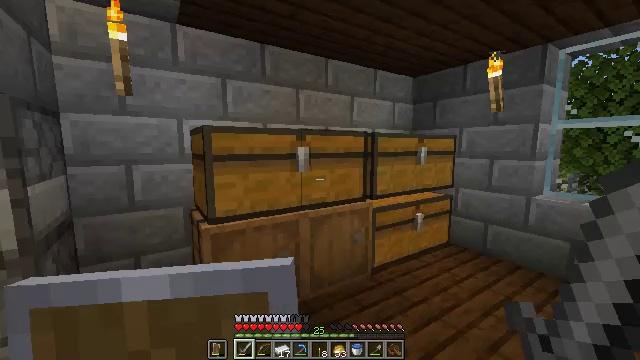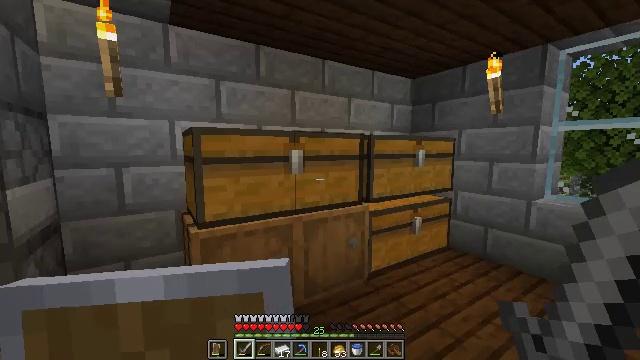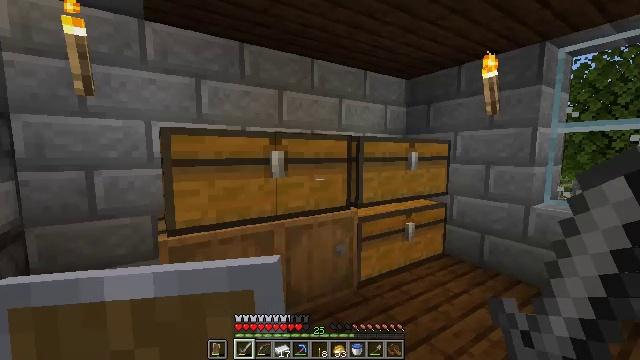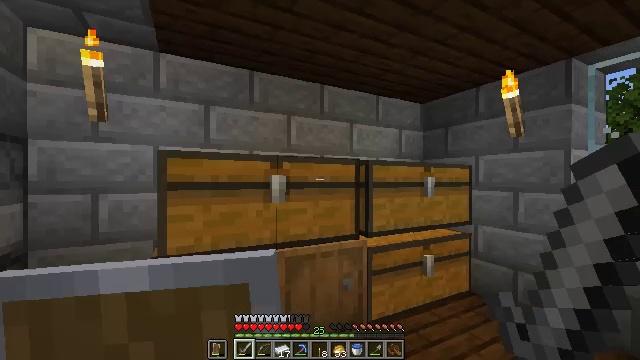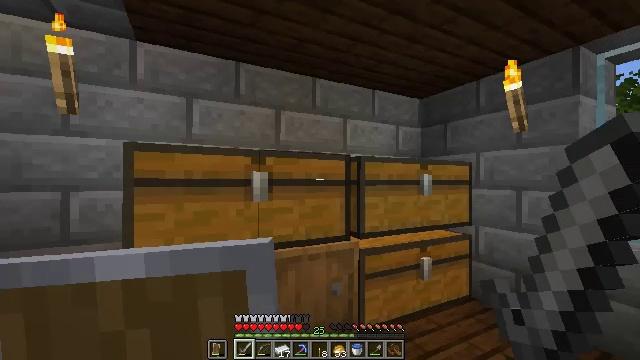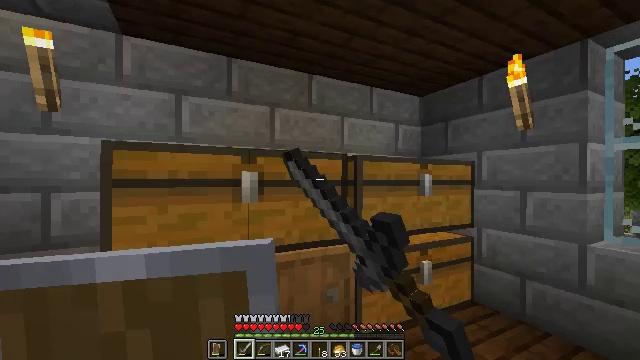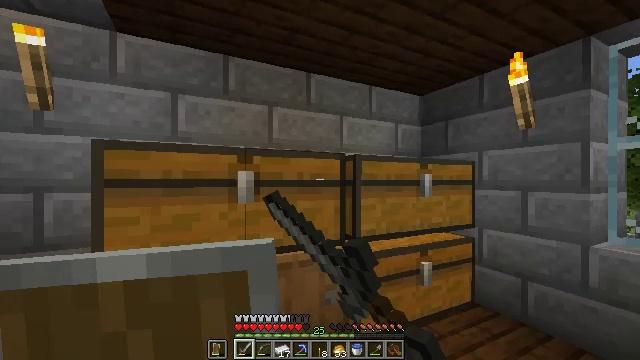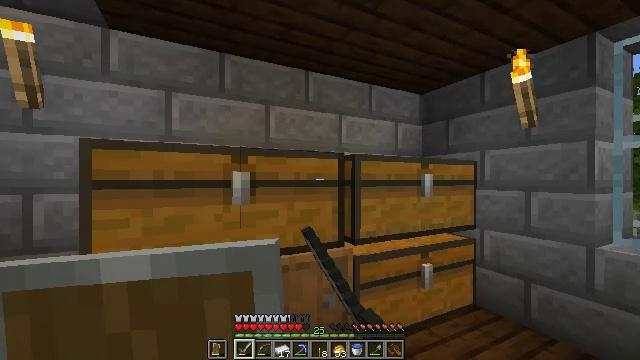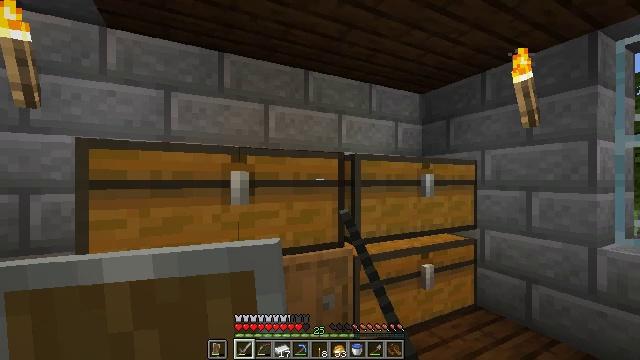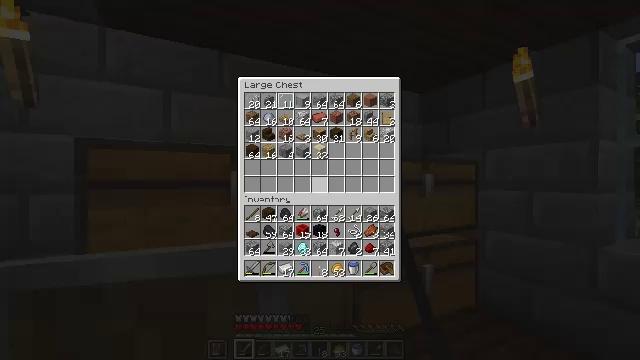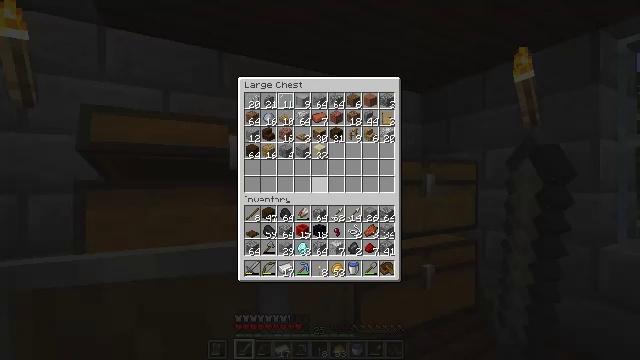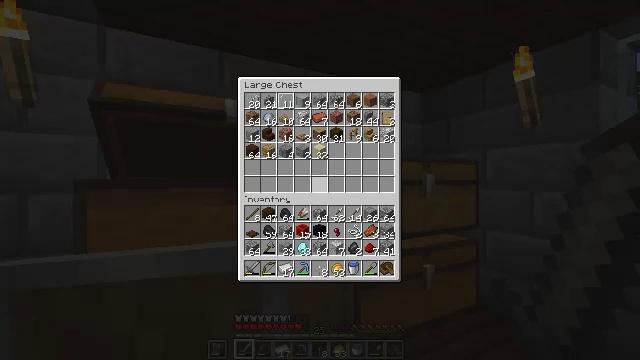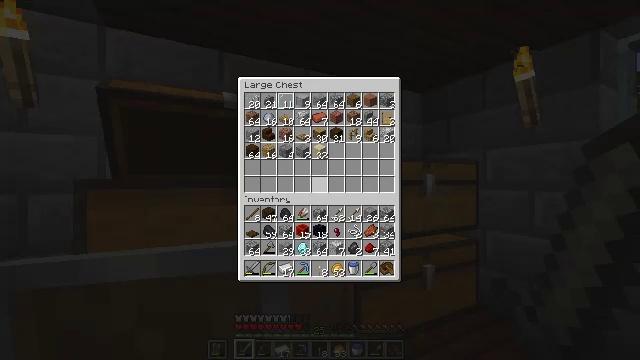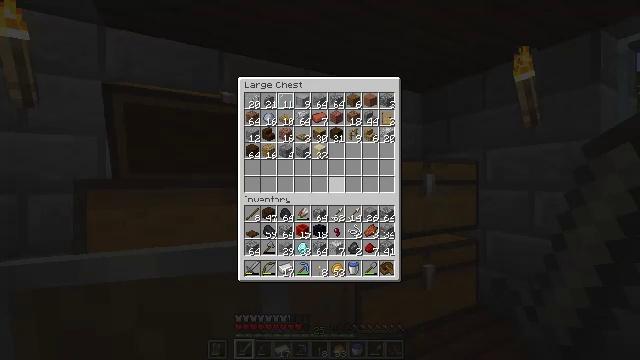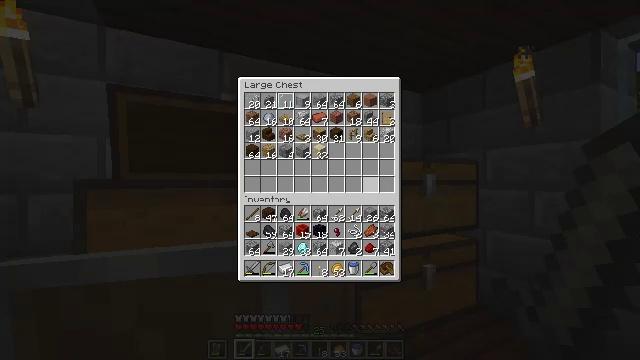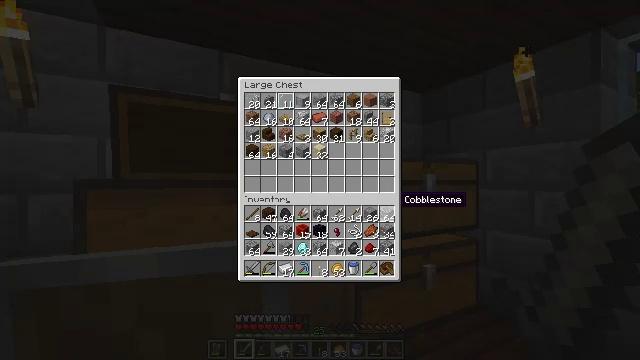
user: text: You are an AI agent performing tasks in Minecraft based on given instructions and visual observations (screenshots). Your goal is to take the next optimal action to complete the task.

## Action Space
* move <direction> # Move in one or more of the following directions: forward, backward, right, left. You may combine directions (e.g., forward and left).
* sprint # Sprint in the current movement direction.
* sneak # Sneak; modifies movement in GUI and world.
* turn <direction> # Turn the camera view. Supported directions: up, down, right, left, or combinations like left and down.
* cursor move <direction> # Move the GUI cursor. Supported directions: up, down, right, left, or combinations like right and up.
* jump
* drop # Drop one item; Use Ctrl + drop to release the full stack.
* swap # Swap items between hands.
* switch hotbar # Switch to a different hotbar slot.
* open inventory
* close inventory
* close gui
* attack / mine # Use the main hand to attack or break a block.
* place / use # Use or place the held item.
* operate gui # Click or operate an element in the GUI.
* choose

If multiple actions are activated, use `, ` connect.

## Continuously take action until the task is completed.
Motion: motion action
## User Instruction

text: Use coal to craft a coal block.
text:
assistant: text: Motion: move forward and move right
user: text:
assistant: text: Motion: move forward and move right
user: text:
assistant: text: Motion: move forward and move right, turn left and up
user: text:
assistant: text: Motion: move forward, use / place
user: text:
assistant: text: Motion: use / place
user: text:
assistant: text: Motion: no_op
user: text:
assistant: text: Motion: no_op
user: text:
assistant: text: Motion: no_op
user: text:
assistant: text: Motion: no_op
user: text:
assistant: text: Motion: no_op
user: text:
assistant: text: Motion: no_op
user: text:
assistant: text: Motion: no_op
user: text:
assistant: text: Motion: turn right
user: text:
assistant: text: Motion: sneak, turn right and down
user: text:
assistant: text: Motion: sneak, turn right and down
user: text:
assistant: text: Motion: sneak
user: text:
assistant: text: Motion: sneak, turn left
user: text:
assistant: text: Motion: sneak
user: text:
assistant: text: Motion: sneak
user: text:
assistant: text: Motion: sneak
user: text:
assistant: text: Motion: sneak, attack / mine
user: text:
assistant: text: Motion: sneak, attack / mine
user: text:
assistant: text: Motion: sneak
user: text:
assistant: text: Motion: sneak
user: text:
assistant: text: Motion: sneak, attack / mine
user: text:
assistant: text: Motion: sneak, attack / mine
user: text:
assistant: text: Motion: sneak, turn left
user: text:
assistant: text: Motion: sneak
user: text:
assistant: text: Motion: sneak
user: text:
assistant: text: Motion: sneak, attack / mine